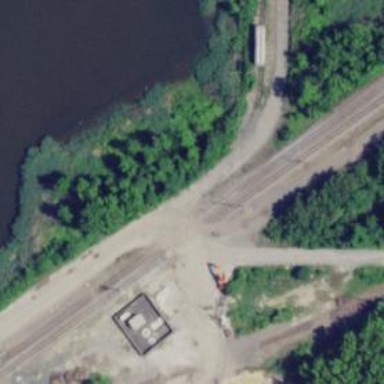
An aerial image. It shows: Level crossing along the railway.